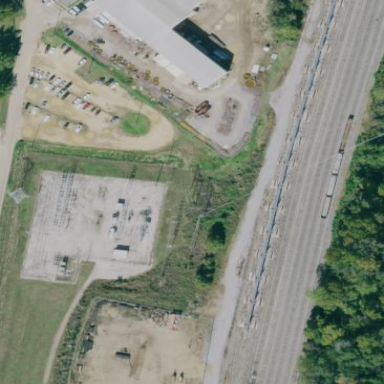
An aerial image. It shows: Distribution substation surrounded by fence.